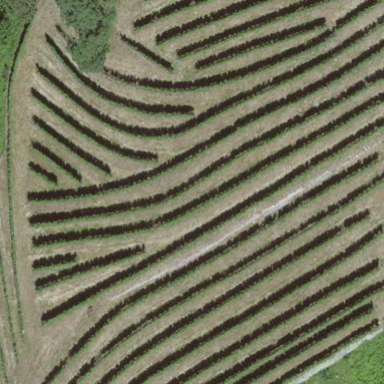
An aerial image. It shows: Vineyard.